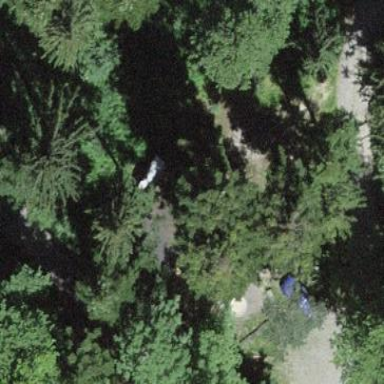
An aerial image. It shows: Shelter building.